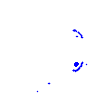
Particle: electron